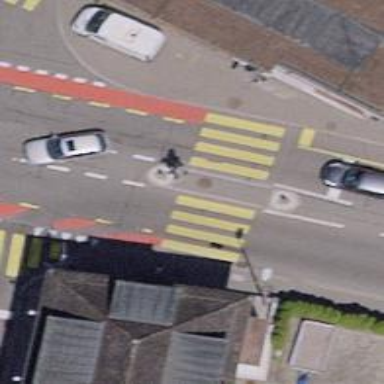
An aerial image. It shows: Zebra crossing with traffic signals and pedestrian island.